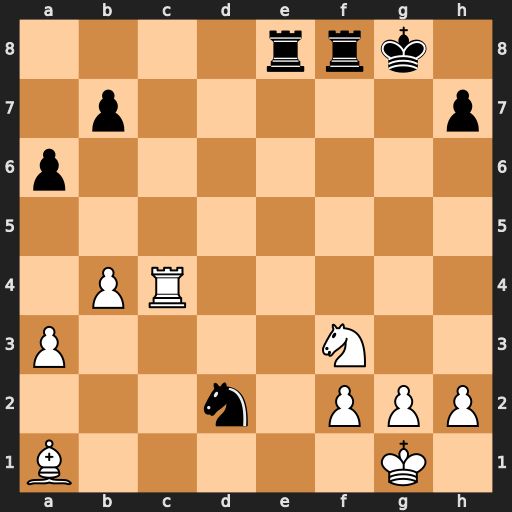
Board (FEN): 4rrk1/1p5p/p7/8/1PR5/P4N2/3n1PPP/B5K1
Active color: w
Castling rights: -
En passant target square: -
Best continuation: Rg4+ Kf7 Rg7+ Ke6 Nxd2